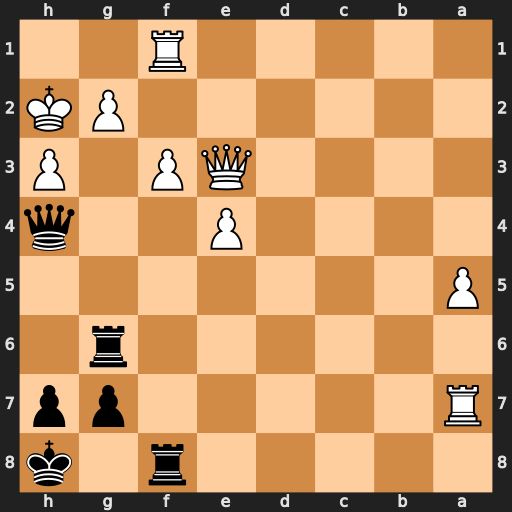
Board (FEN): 5r1k/R5pp/6r1/P7/4P2q/4QP1P/6PK/5R2
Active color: b
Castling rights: -
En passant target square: -
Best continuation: Qg3+ Kg1 Qxg2#